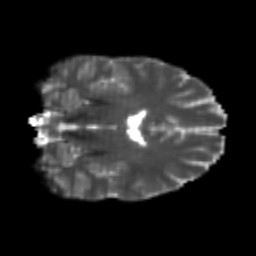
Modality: T2w
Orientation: coronal
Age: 22
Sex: male
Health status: healthy
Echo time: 0.074 s